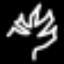
Label: leaf